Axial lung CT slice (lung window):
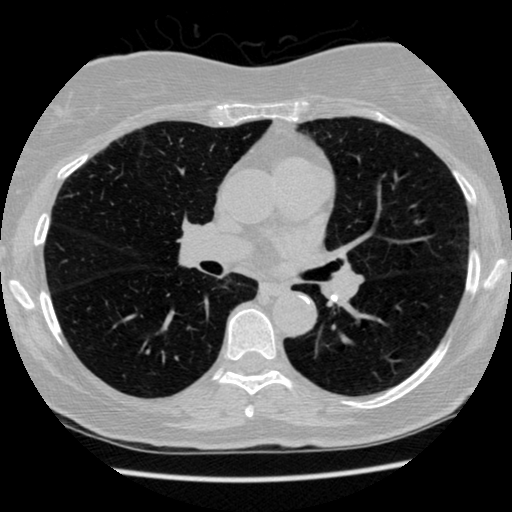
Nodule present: no